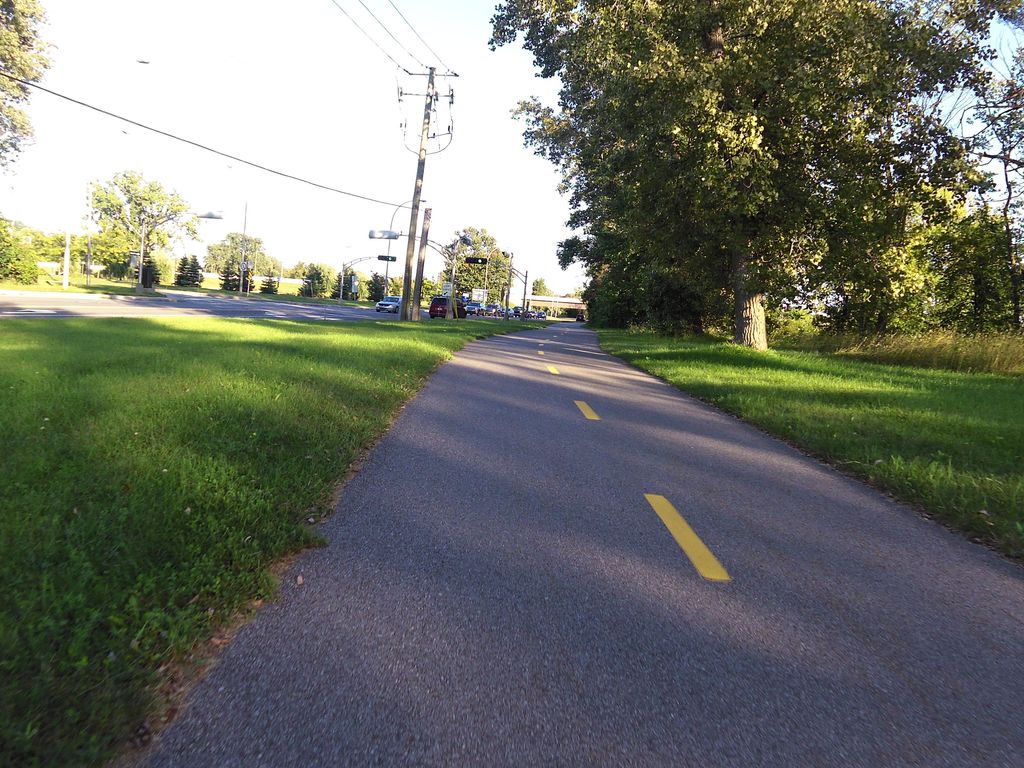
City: ottawa-gatineau